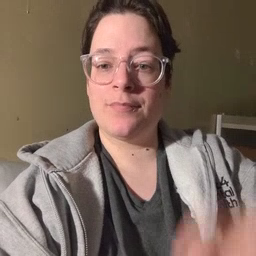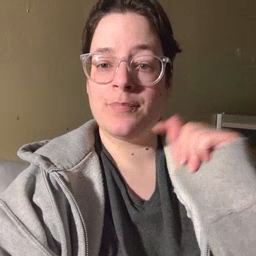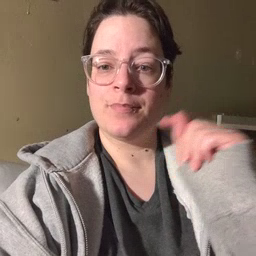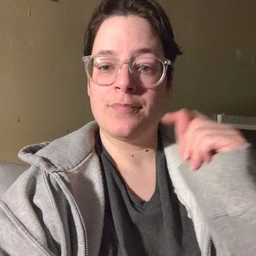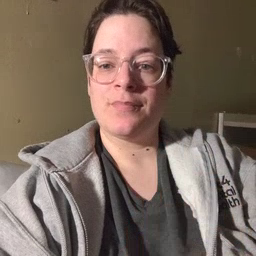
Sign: potty